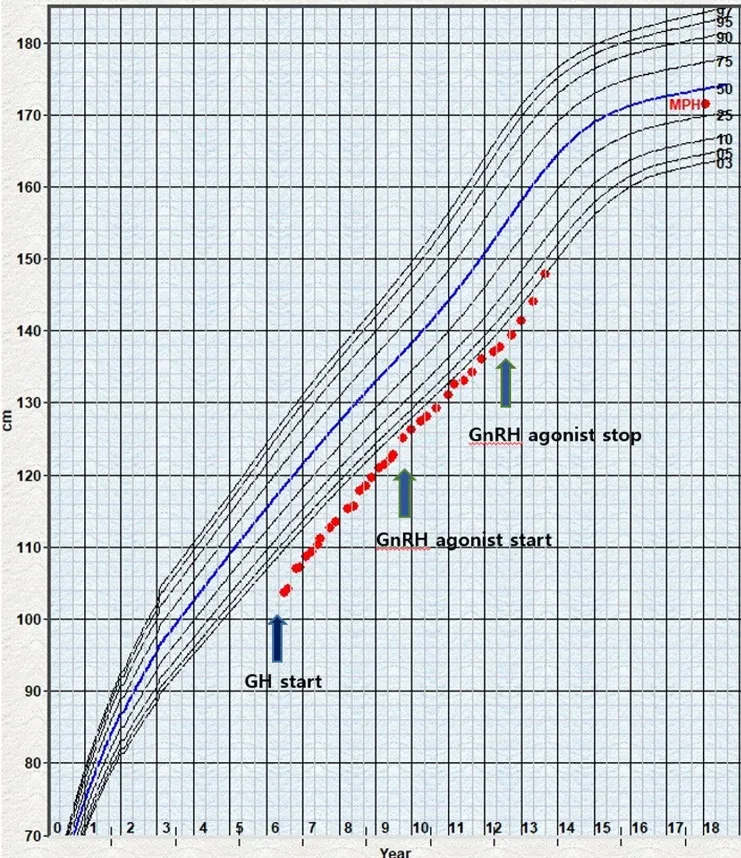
Growth chart of the patient 1 under GH and GnRH agonist treatment. The dot indicates the height measurement. The arrow marks the beginning of GH and GnRH treatment start or stop. GH, growth hormone; GnRH, gonadotropin-releasing hormone; MPH, mid-parental height.
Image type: chart (chart)